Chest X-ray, AP view. Patient: 15 years old, sex M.
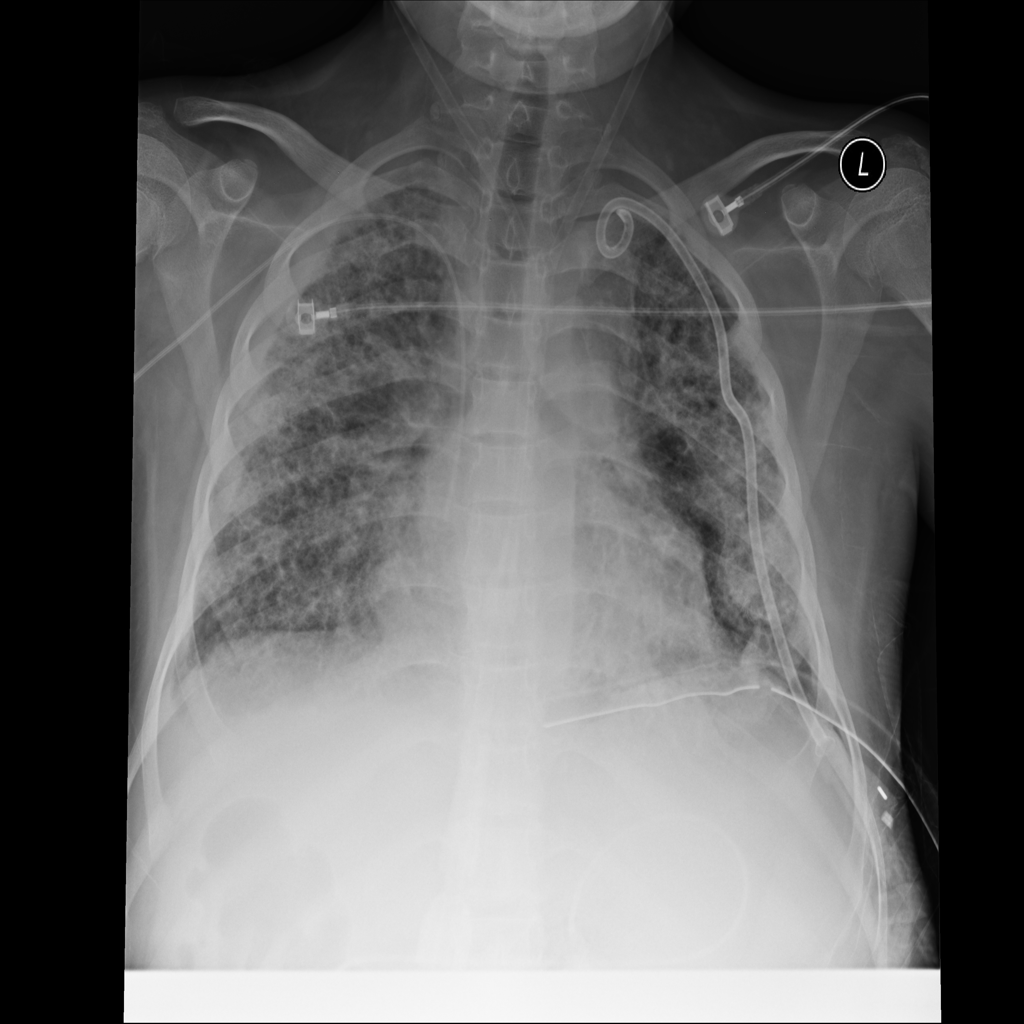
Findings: Pleural_Thickening, Pneumothorax